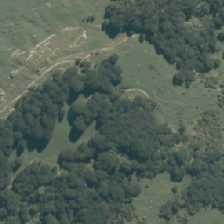
Land cover: manuka_kanuka